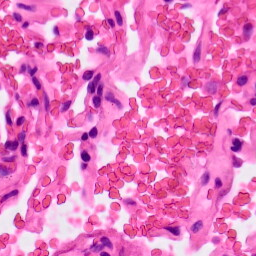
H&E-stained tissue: Lung